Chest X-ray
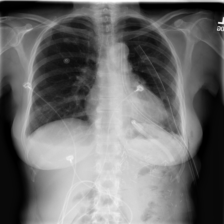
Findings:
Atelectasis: negative
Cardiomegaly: negative
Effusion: positive
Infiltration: negative
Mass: negative
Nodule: negative
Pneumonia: negative
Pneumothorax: positive
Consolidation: negative
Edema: negative
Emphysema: negative
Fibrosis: negative
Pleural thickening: negative
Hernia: negative